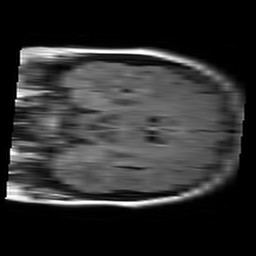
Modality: FLAIR
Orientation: coronal
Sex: female
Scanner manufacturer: philips
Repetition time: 11 s
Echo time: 0.125 s